Question:
csproj file is missing in solution file .
FYI : I am using VS 2019
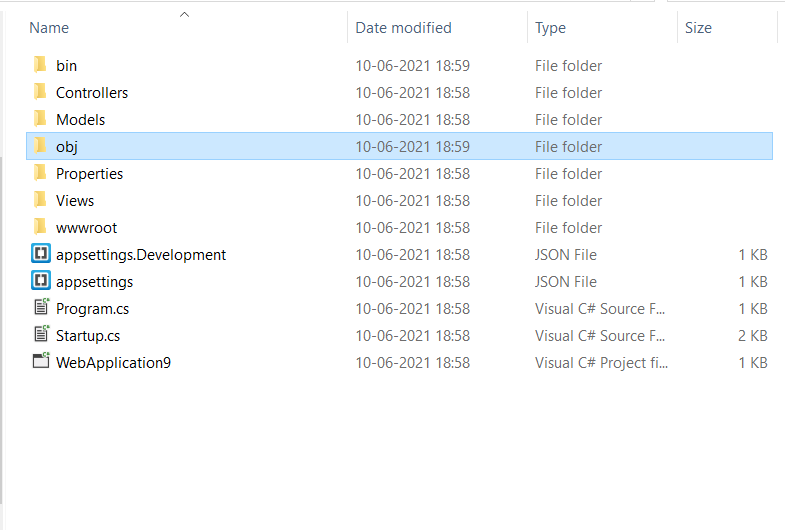
Answer: WebApplication9 is a csproj file, Check it out from View ->and tik mark Filename extensions ,So that you will be able to see the extension